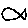
Label: fish